A spectrogram of one vibration snapshot from a rotating bearing is shown (time on one axis, frequency on the other). Diagnose the bearing from this image, choosing from: normal, inner_race, outer_race, ball.
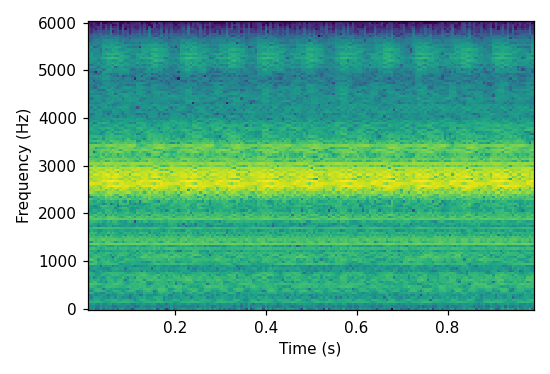
Answer: outer_race